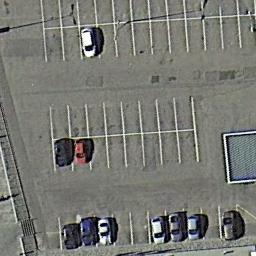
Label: parking_lot